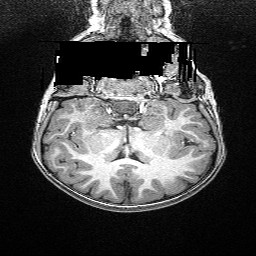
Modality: T1w
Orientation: sagittal